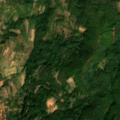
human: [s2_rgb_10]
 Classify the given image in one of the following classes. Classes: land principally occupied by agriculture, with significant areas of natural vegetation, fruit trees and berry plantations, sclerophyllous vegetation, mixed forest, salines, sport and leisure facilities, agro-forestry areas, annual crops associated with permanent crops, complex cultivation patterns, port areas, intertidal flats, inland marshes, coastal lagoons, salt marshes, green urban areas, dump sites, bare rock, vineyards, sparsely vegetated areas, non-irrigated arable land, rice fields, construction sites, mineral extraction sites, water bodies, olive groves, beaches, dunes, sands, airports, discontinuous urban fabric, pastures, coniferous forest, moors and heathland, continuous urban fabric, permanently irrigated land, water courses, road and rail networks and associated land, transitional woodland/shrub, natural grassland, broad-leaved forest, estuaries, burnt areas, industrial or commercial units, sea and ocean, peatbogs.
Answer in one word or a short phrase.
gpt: land principally occupied by agriculture, with significant areas of natural vegetation, broad-leaved forest